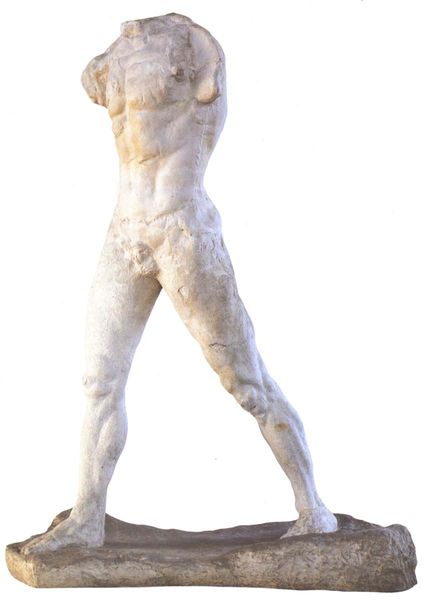
Titel: Der Schreitende
Künstler: Auguste Rodin
Schlagwörter: akt, fuß, kopf, körper, mann, nackt, weiß, brust, grau, marmor, alt, arme, sockel, stehen, stein, gehen, figur, stehend, skulptur, statue, beine, füße, modell, studie, laufen, schaden, men, muskeln, bildhauerei, plastik, platte, plinthe, podest, geschlecht, muskulös, penis, links, steht, torso, stand, schritt, kaputt, leib, männlich, antik, greek, man, nude, rock, roman, stone, griechisch, gehend, schreiten, feet, male, tempel, brustkorb, walking, kopflos, sculpture, mamor, marble, laufend, bildhauer, ancient, legs, beschädigt, armlos, läuft, body, gehbewegung, muscles, geht, nonfinito, steun, worn, headless, humanism, damaged, armless, muscular, no head, chipped, stride, antiq, no hands, mutilated, no balls, worn sclupture, athletics, athleta